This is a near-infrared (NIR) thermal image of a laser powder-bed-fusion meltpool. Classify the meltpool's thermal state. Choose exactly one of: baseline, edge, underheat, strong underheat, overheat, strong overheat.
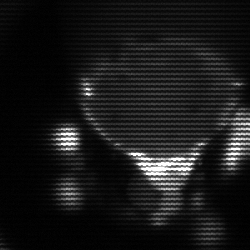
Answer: edge